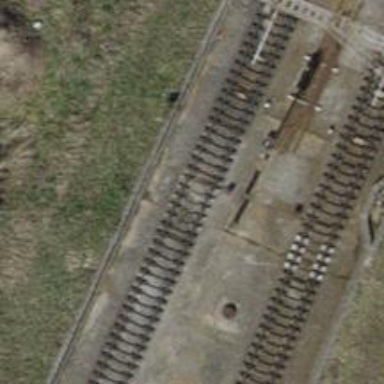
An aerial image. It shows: Single-track electrified railway with contact line. The railway has ballastless tracks.